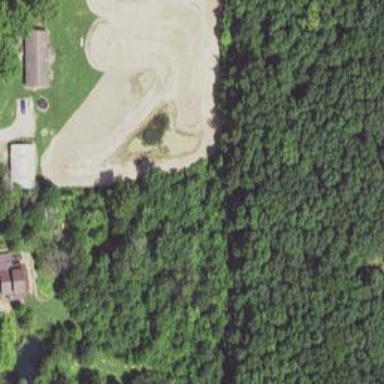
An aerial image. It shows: Motocross raceway road.